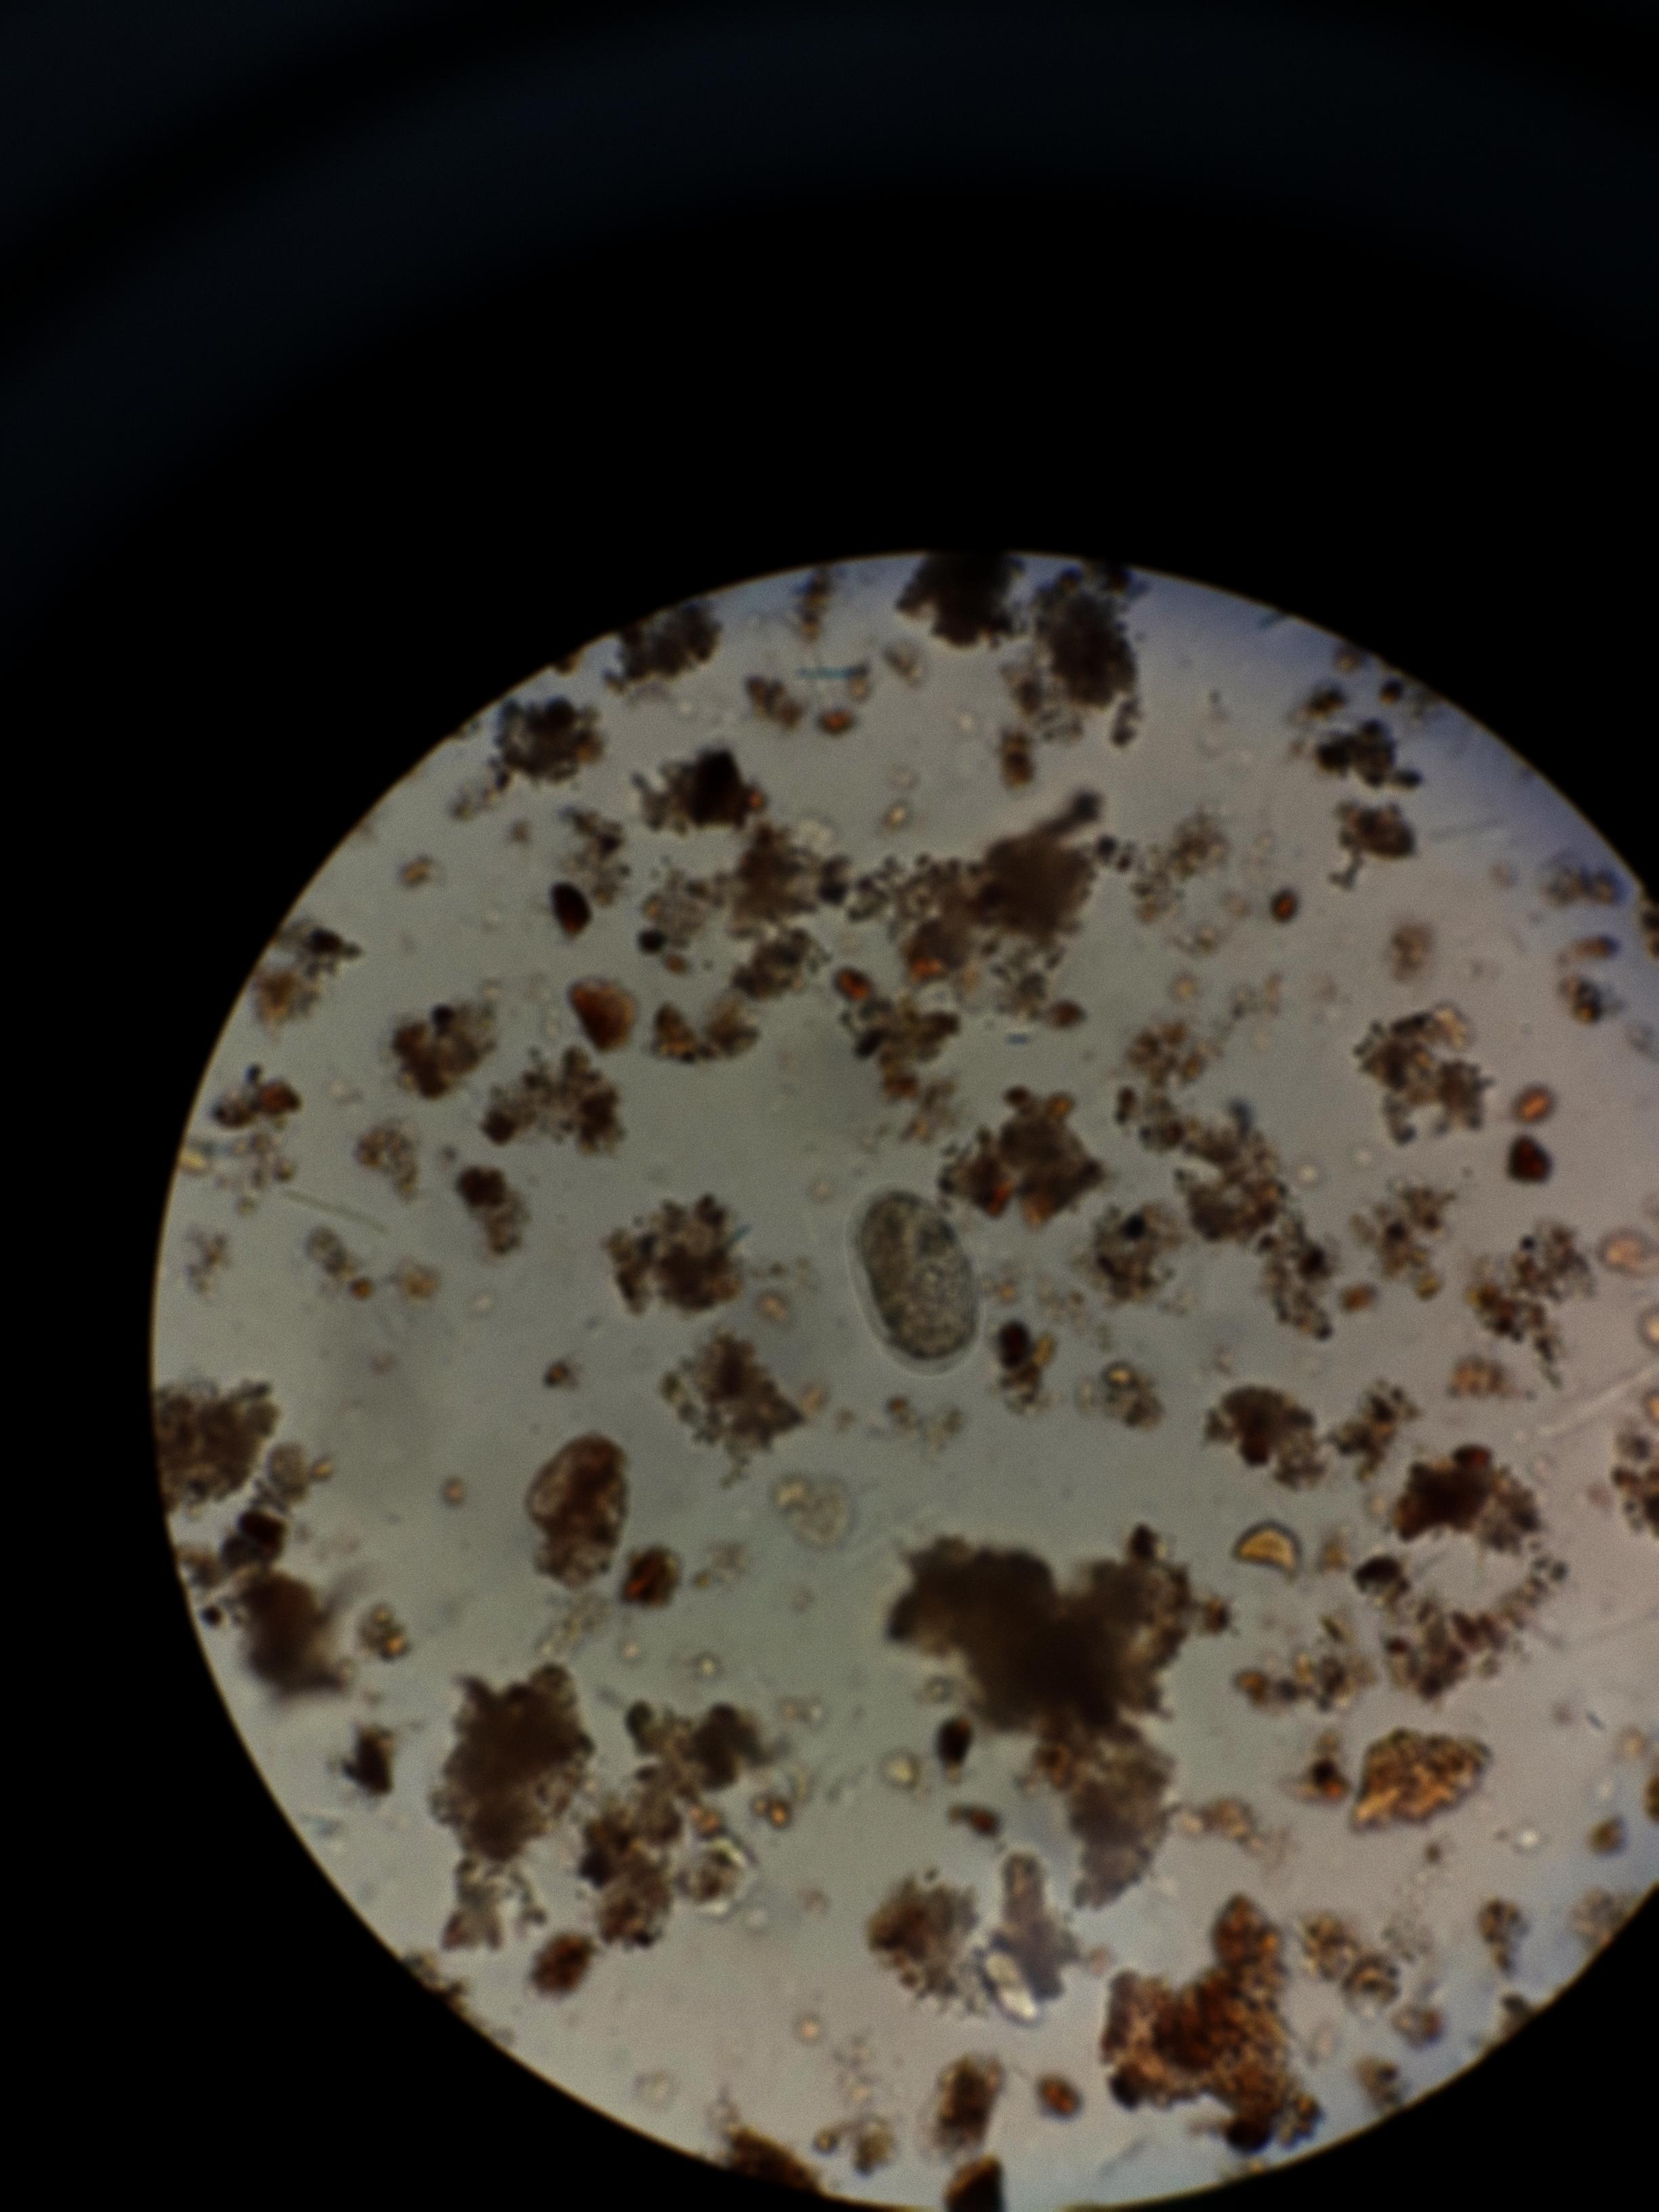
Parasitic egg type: Hookworm egg